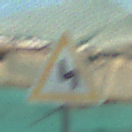
Verkehrszeichen: DoppelkurveZunaechstLinks
Umgebung: Roofed, Special
Tageszeit: MorningAfternoon
Wetter: PartlyCloudy
Licht: Natural
Jahreszeit: NotSpecified
Kontrast: MediumContrast